Question: I am working on a script where users can enter a date in an HTML form, the text boxes look like this:

The HTML form of the text boxes is this:
'''
<td>
Datum (d/m/j):
</td>
<td>
<input type="text" align="left" name="dag" size="2" value="<?php echo date("d") ?>">
-<input type="text" align="left" name="maand" size="2" value="<?php echo date("m") ?>">
-<input type="text" align="left" name="jaar" size="2" value="<?php echo date("y") ?>">
</td>
'''
And I am storing it in a variable like this:
'''
$date = $_POST['dag'] . $_POST['maand'] . $_POST['jaar'];
'''
The SQL query to store the data in the databse looks like this:
'''
$sql = mysql_db_query($database, "INSERT INTO html (HTML, Onderwerp, Datum) VALUES ('".$html."', '".$subject."', '".$date."')");
'''
(Yes, I know I shouldn't be using mysql_* anymore but thats not what this is about)
The problem however is that the date gets stored not like this :15-03-13, but like this:150313 (wich is obvious). The question I have is how do I implement the '-' in there? Is there a way to put a '-' in a variable or does anyone have an other idea? Maybe there is a simple solution but I'm just not seeing it^^
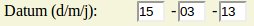
Answer: try this :
'''
$date = $_POST['dag'] ."-". $_POST['maand'] ."-". $_POST['jaar'];
'''